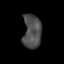
Tissue: lung
Cell type: Epithelial cells
Senescence score: 0.2332
Nuclear area (px): 611
Mean DAPI intensity: 77.072